Question: Never seen before that url bar would change its font, but if you go to the following link in Chrome, you would see that "New Features" is written in different font:

Copying url into text file reveals some magic symbols:
> <URL>
Can anyone explain why it changes font and what else can I do with this technique (can I make red bold letters)?
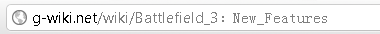
Answer: That's a <URL> colon character. The only difference should be that it takes more horizontal space; it's not supposed to affect the font and it doesn't do so for me. However, because it's missing from many fonts, some operating systems might switch to a different font or rendering mode in order to display that character, and may continue to apply this change to subsequent text.
I've noticed this before in instant messaging. I'll copy some Chinese characters into my message, and the rest of it will be displayed differently. It's the same effect and I'd consider this to be a bug in the the operating system/font routines. It's probably not been deliberately programmed.